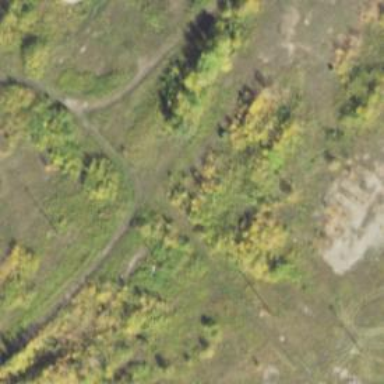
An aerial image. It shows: Abandoned railway.